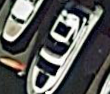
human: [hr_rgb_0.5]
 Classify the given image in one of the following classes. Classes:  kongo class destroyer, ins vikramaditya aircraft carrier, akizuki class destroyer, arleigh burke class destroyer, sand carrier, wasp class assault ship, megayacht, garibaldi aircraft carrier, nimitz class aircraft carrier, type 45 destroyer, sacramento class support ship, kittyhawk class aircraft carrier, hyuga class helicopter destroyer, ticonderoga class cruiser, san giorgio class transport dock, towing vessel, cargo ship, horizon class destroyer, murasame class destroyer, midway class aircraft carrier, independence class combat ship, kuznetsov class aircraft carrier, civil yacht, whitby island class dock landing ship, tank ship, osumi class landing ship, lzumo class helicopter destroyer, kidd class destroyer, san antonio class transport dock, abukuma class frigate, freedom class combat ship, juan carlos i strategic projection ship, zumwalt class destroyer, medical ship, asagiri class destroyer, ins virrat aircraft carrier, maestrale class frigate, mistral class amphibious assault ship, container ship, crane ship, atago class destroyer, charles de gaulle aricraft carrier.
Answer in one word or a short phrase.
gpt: Civil yacht